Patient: sex M, age 38
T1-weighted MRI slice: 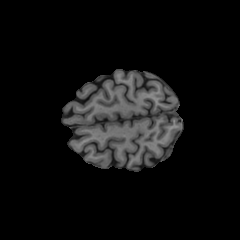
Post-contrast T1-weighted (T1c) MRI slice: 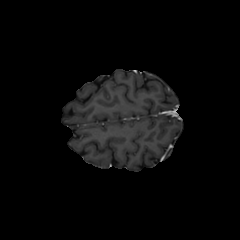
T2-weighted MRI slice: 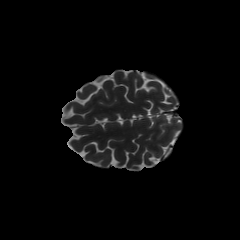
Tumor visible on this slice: no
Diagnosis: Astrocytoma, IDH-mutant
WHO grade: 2